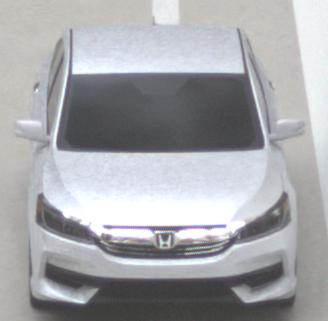
Make: Honda
Model: Accord Hybrid
Detailed model: 9. Generation
Model produced from: 2015
Model produced until: 2019
Doors: 4
Color: white
Road condition: dry road
Daytime: morning or afternoon
Contrast: low contrast